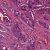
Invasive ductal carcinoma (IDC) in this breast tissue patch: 1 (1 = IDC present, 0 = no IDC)